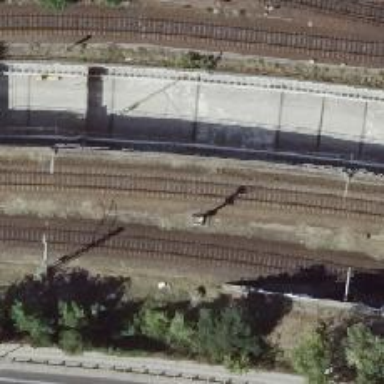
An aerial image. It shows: Railway signal.